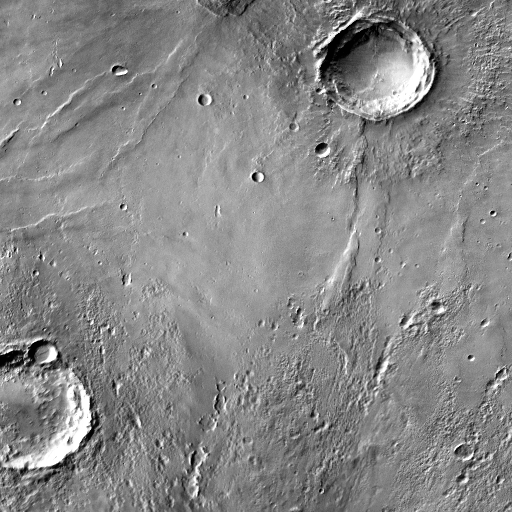
Crater classes present: Background, Other, Layered, Secondary